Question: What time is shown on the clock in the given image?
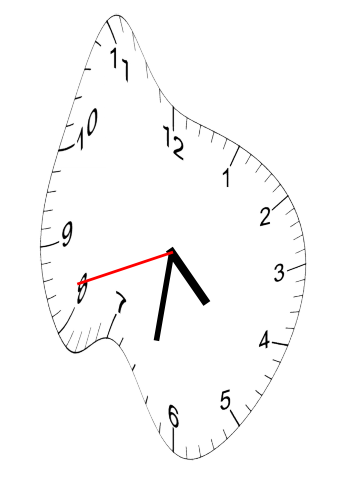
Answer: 04:31:42